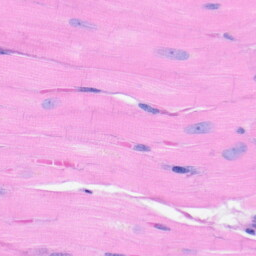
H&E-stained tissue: Heart